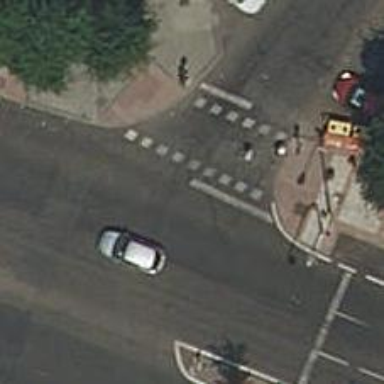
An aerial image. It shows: Crossing with traffic signals.